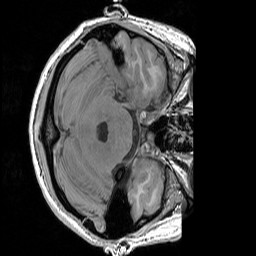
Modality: T1w
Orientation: axial
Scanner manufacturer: siemens
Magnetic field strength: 3 T
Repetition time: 1.83 s
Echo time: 0.00303 s